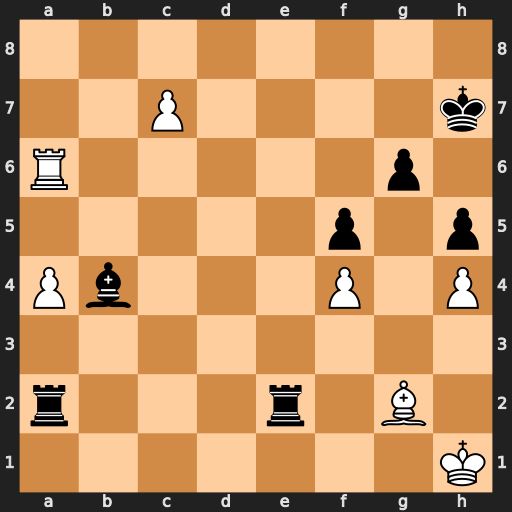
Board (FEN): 8/2P4k/R5p1/5p1p/Pb3P1P/8/r3r1B1/7K
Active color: w
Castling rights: -
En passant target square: -
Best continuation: c8=Q Ra1+ Kh2